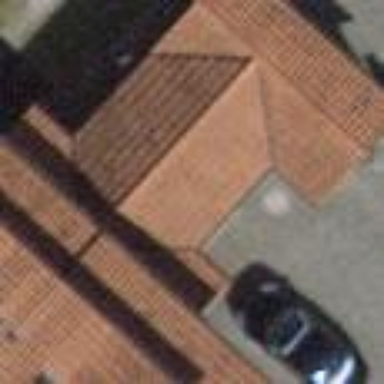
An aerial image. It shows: Garage.